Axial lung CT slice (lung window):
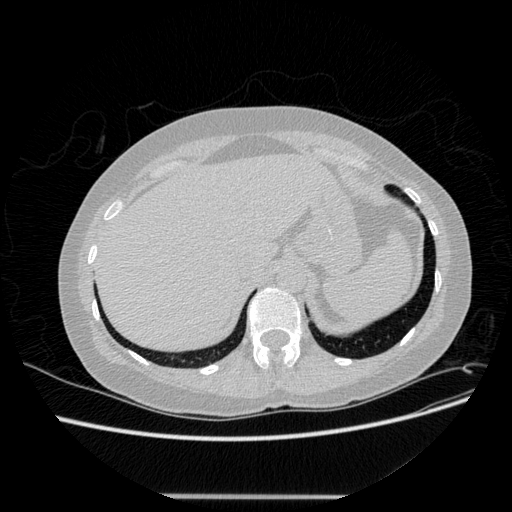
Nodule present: no